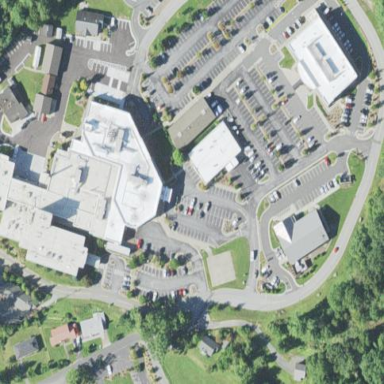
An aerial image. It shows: Hospital.